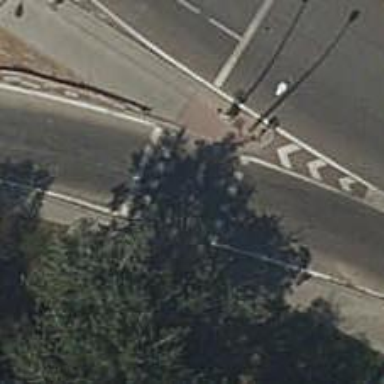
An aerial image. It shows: Crossing with traffic signals.